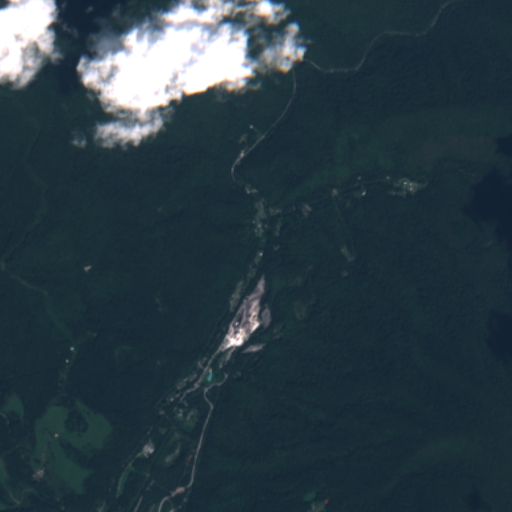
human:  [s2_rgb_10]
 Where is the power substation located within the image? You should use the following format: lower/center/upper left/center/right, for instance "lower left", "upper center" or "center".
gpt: The power substation is located in the lower center of the image.
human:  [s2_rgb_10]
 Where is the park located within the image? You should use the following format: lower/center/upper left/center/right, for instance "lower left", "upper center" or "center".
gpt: There is no park in the image.